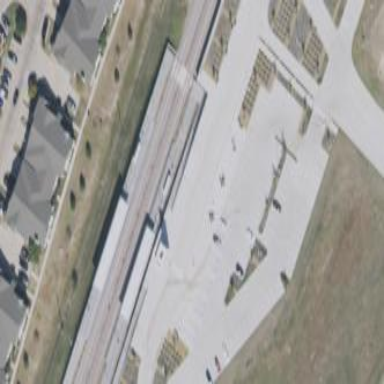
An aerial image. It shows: Parking area with bus/train park and ride facility. The parking area has surface for vehicles.